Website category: university
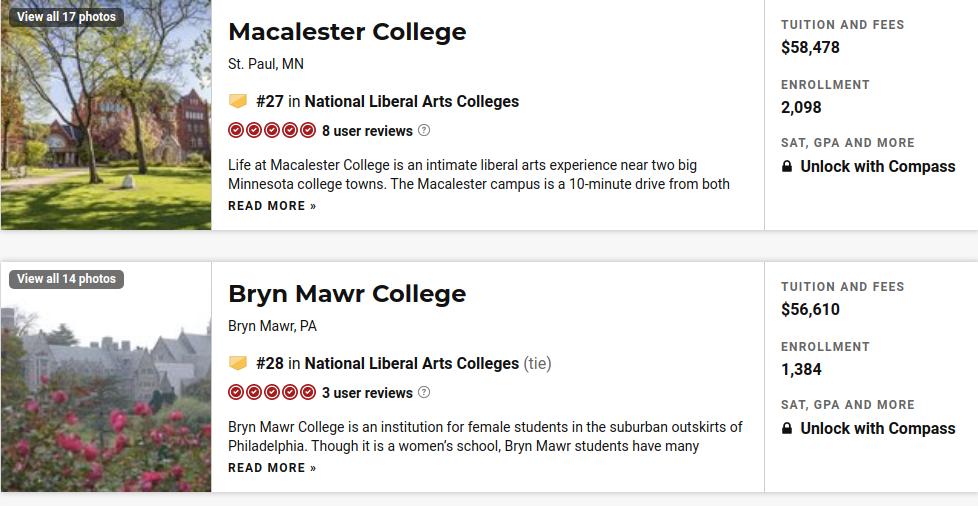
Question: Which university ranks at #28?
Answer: Bryn Mawr College

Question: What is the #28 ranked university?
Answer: Bryn Mawr College

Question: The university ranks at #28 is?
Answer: Bryn Mawr College

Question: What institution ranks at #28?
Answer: Bryn Mawr College